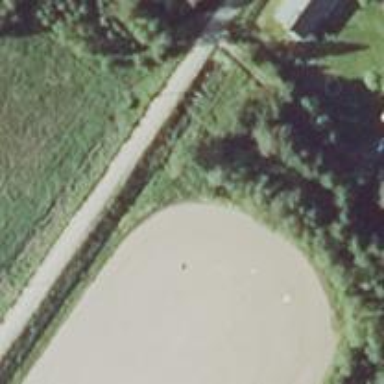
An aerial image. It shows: Track located within leisure land area.